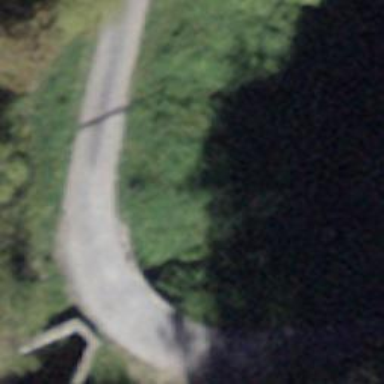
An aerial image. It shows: Culvert tunnel.